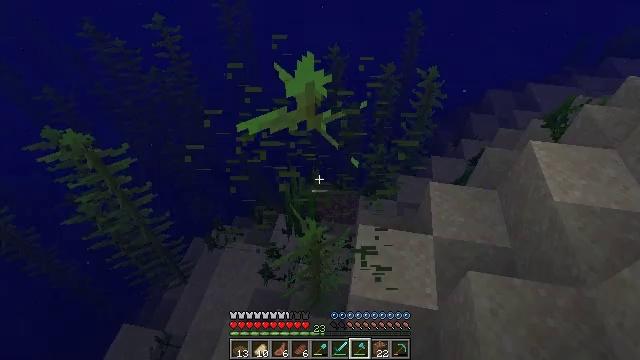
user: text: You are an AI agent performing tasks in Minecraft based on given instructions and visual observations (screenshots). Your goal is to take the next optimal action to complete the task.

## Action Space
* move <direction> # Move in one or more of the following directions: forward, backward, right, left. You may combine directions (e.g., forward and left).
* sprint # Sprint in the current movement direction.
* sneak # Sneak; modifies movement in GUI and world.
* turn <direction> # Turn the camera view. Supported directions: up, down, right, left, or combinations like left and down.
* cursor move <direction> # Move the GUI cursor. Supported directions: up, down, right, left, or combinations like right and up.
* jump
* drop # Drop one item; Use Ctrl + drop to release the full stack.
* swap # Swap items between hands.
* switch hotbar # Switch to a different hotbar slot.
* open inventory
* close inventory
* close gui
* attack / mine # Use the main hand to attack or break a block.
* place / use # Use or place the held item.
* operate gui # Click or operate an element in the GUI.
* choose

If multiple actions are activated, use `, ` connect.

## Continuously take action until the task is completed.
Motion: motion action
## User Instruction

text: Harvest kelp plant in the water.
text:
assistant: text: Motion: no_op